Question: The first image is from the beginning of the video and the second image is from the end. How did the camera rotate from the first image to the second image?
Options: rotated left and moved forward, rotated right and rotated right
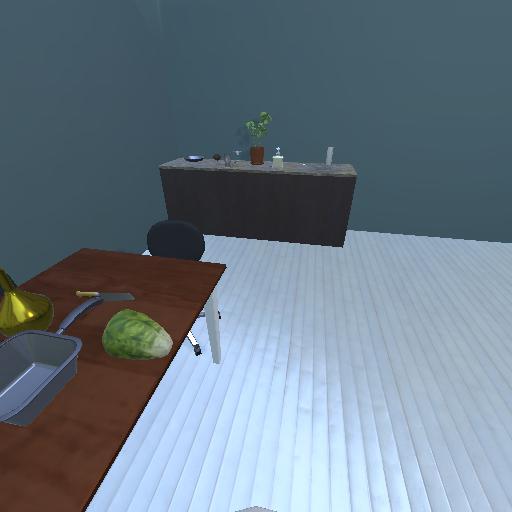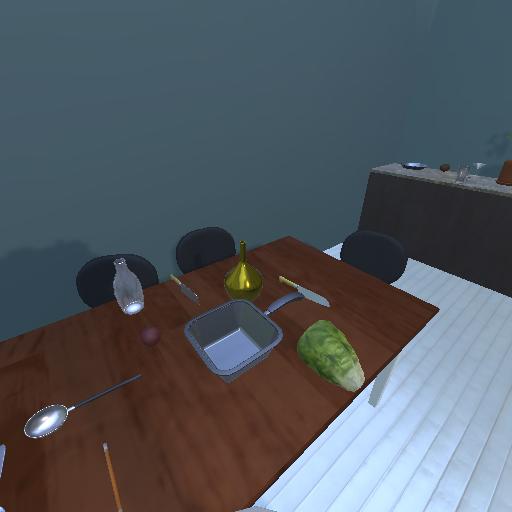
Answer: rotated left and moved forward